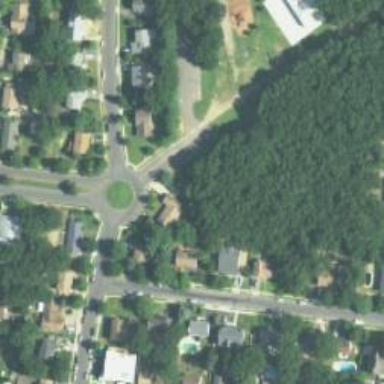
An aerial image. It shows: Circular junction on residential road.